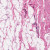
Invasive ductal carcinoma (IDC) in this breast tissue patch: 0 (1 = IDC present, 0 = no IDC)